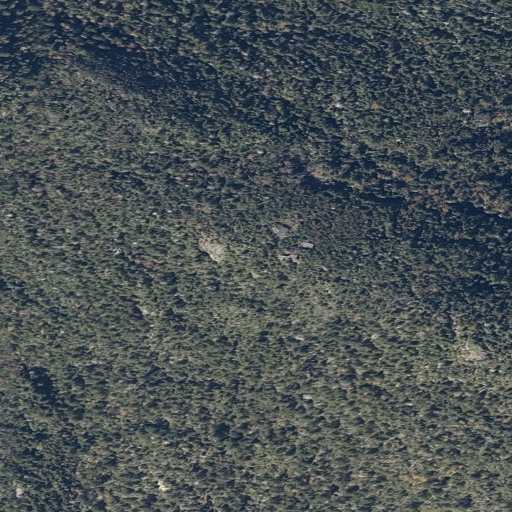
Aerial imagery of mountain in Maine named Moxie Mountain containing mixed forest and evergreen forest